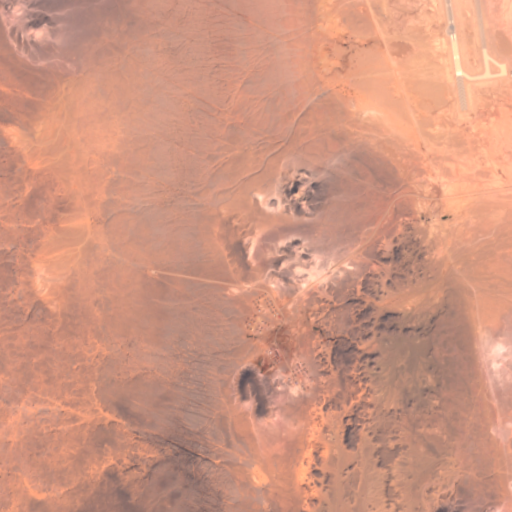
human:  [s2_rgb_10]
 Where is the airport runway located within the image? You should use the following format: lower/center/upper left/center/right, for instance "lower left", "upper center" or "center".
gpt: The airport runway is located in the upper right of the image.
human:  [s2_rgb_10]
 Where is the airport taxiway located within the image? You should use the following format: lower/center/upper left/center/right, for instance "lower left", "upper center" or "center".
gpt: The airport taxiway is located in the upper right of the image.
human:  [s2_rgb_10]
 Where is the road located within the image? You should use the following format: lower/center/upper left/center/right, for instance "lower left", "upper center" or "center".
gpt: There is no road in the image.